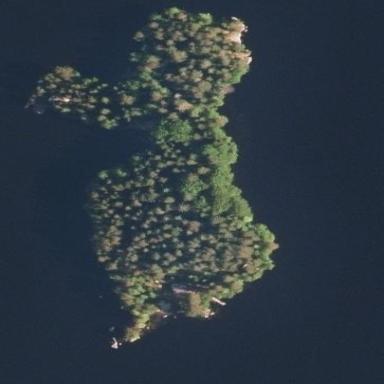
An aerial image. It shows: Islet.